Question: i am having an issue, currently i am using and displaying a form on Sponsership page, but my client requirment is to show some radio buttons, but when someone click on any one of these radio button then next input field should display.
<URL>

please help me to resolve this..
thank you,
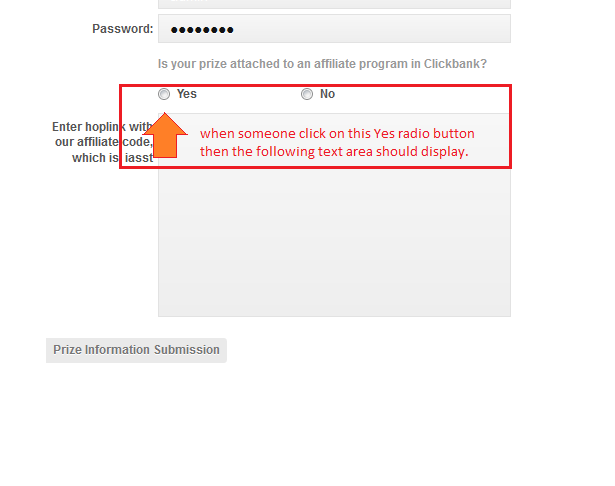
Answer: '''
jQuery(document).ready(function() {
jQuery("#radioButton").click(function() {
if(jQuery(this).is(":checked") ) {
jQuery("#showValue").show();
} else {
jQuery("#showValue").hide();
}
});
});
'''